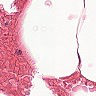
Metastatic tissue present: no